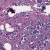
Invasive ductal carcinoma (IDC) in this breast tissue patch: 1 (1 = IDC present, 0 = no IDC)